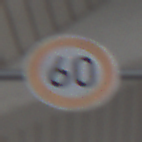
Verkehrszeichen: Geschwindigkeit60
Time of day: MorningAfternoon
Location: Roofed (Urban)
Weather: PartlyCloudy
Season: NotSpecified
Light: Natural